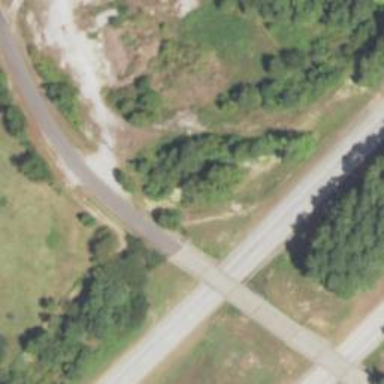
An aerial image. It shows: Viaduct bridge on tertiary road.